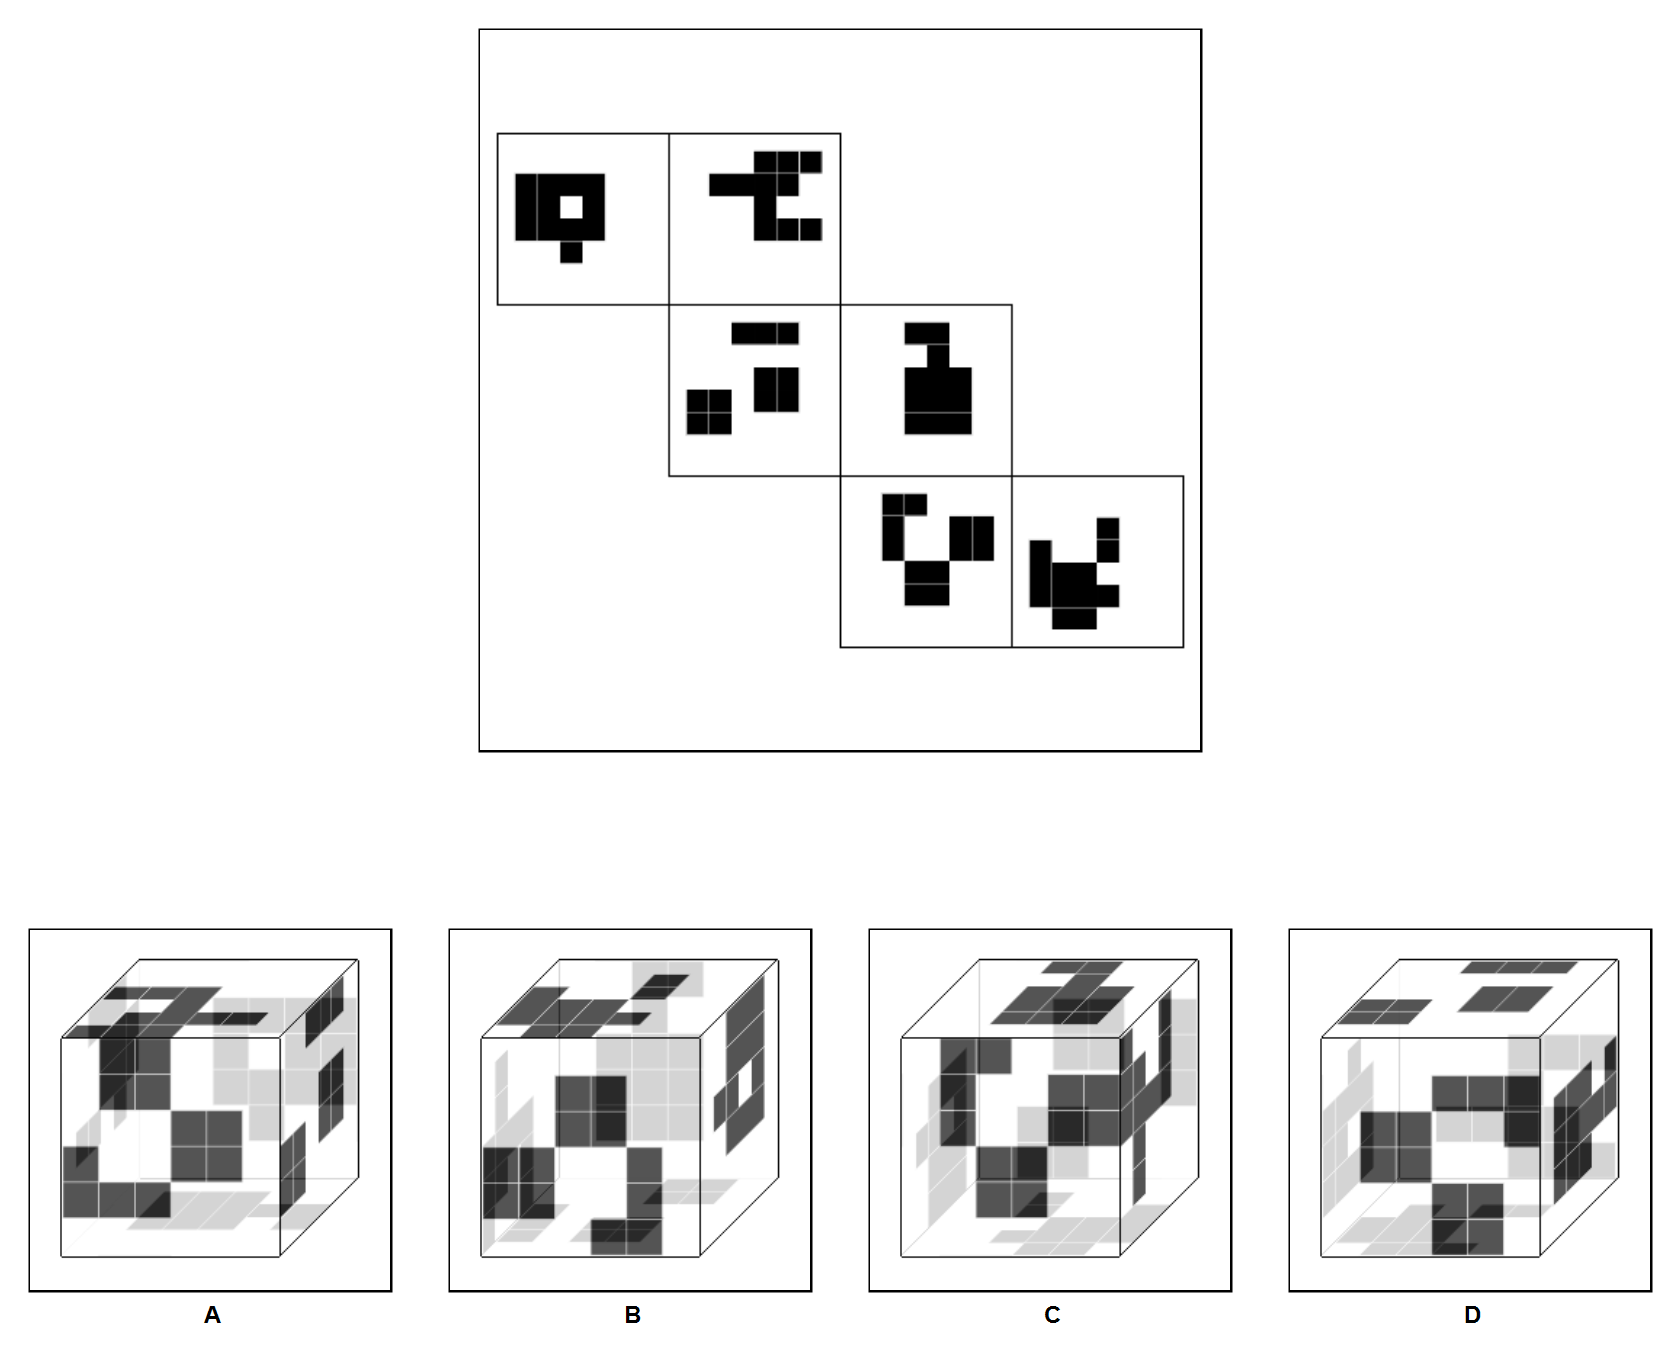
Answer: D